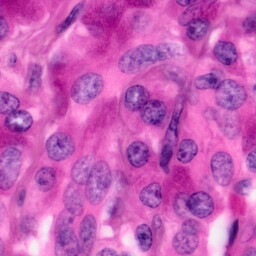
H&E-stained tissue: Pancreatic